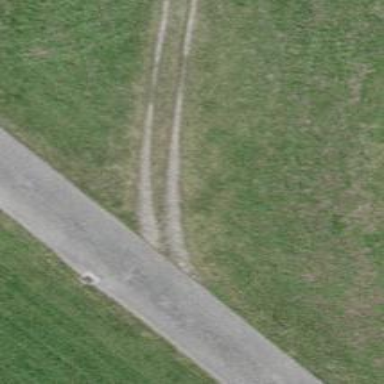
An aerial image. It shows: Gravel track road.